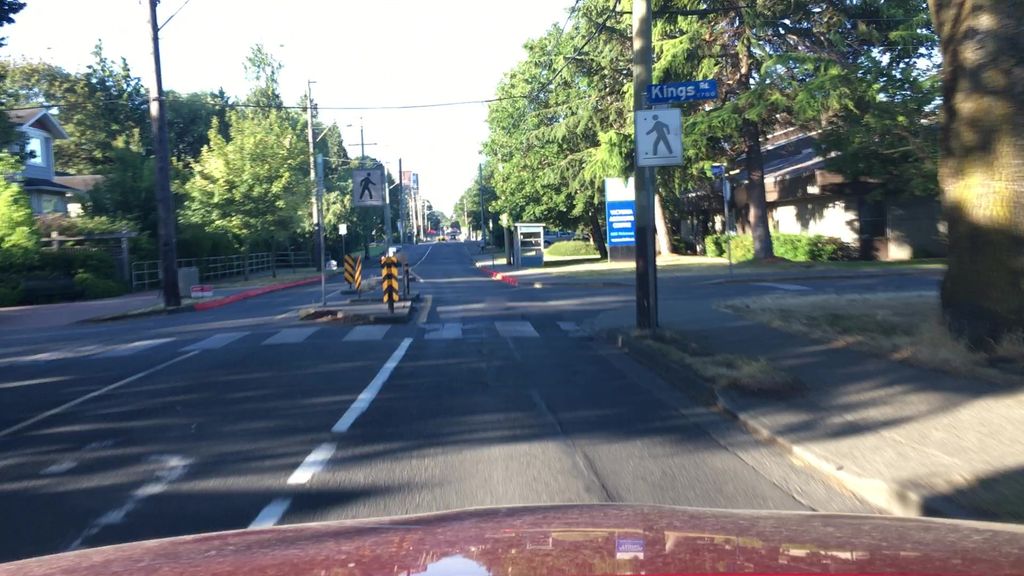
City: victoria